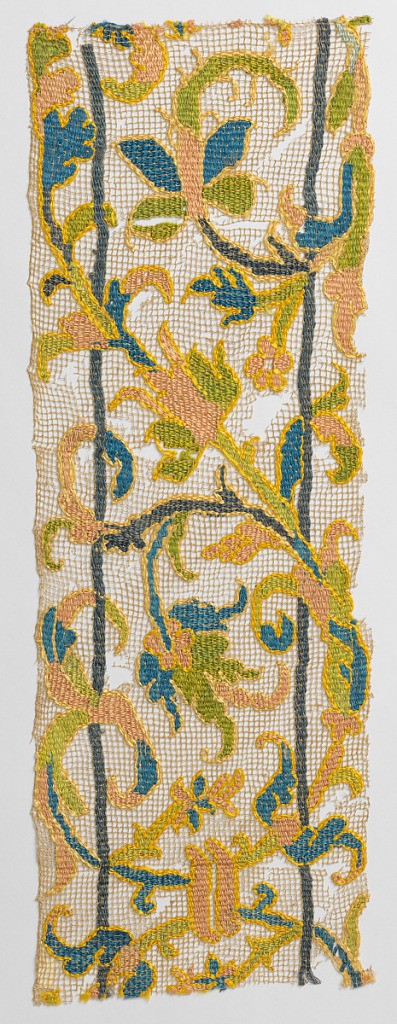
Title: Fragment
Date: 17th century
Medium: silk, linen hand knotted net Technique: needlework on hand knotted net
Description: Design of scrolling stem with leaves and flowers in pink, blue, green and yellow silk.